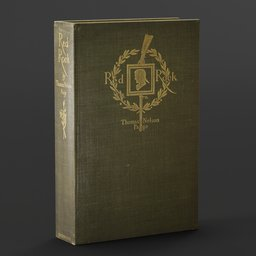
Label: tools